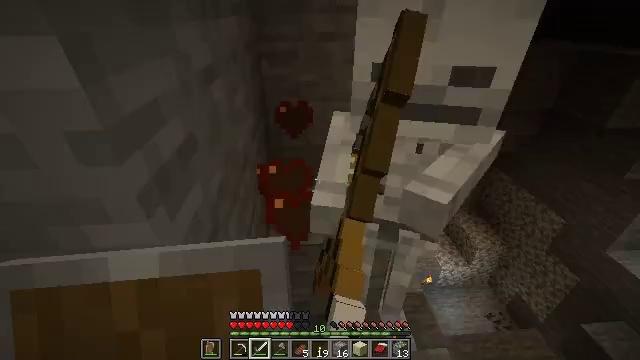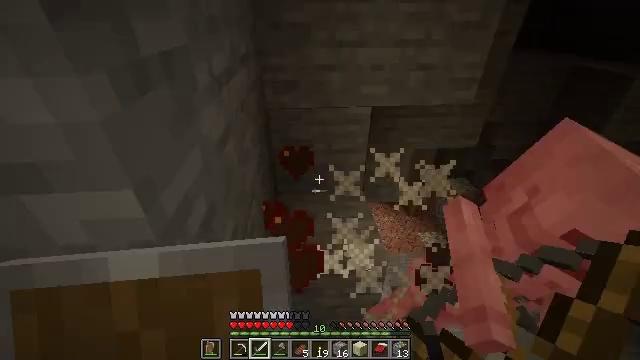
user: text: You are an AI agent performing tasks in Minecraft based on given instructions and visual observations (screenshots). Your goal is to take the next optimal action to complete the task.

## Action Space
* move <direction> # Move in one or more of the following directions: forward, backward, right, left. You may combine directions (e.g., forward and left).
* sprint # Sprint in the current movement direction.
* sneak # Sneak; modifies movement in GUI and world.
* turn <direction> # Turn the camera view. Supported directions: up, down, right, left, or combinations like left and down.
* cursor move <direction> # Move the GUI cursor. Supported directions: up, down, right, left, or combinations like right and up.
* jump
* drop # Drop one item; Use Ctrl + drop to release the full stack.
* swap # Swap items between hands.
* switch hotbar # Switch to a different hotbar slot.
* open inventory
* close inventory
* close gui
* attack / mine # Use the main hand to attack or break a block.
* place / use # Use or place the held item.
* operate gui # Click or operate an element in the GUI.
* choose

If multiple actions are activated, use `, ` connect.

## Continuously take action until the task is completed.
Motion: motion action
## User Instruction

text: Gather the wall torch from the wall.
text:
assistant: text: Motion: jump
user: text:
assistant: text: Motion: jump